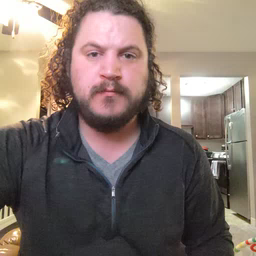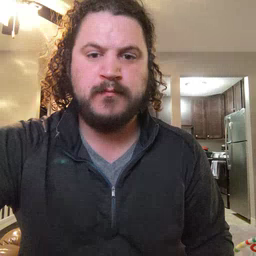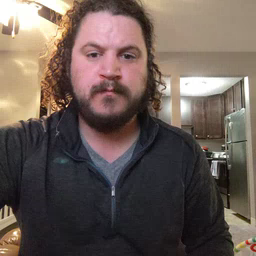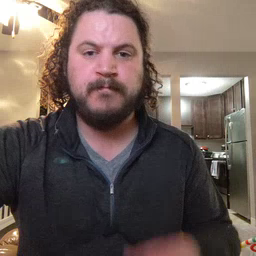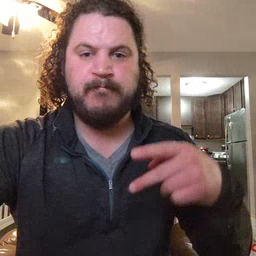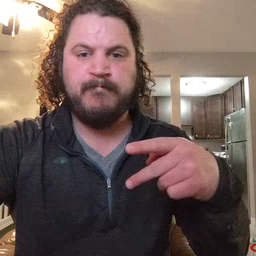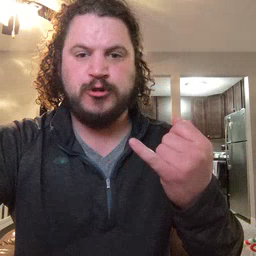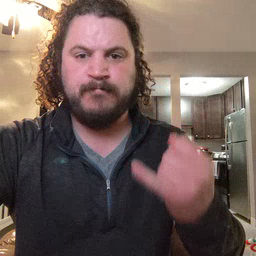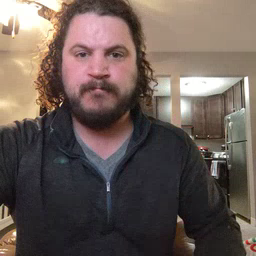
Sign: pajamas